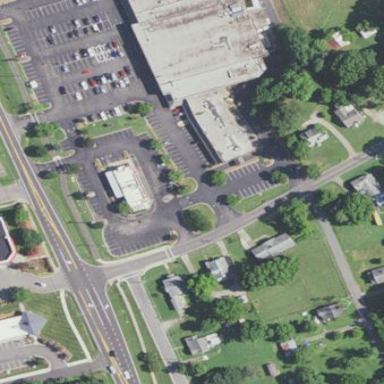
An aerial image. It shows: Retail area.